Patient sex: M
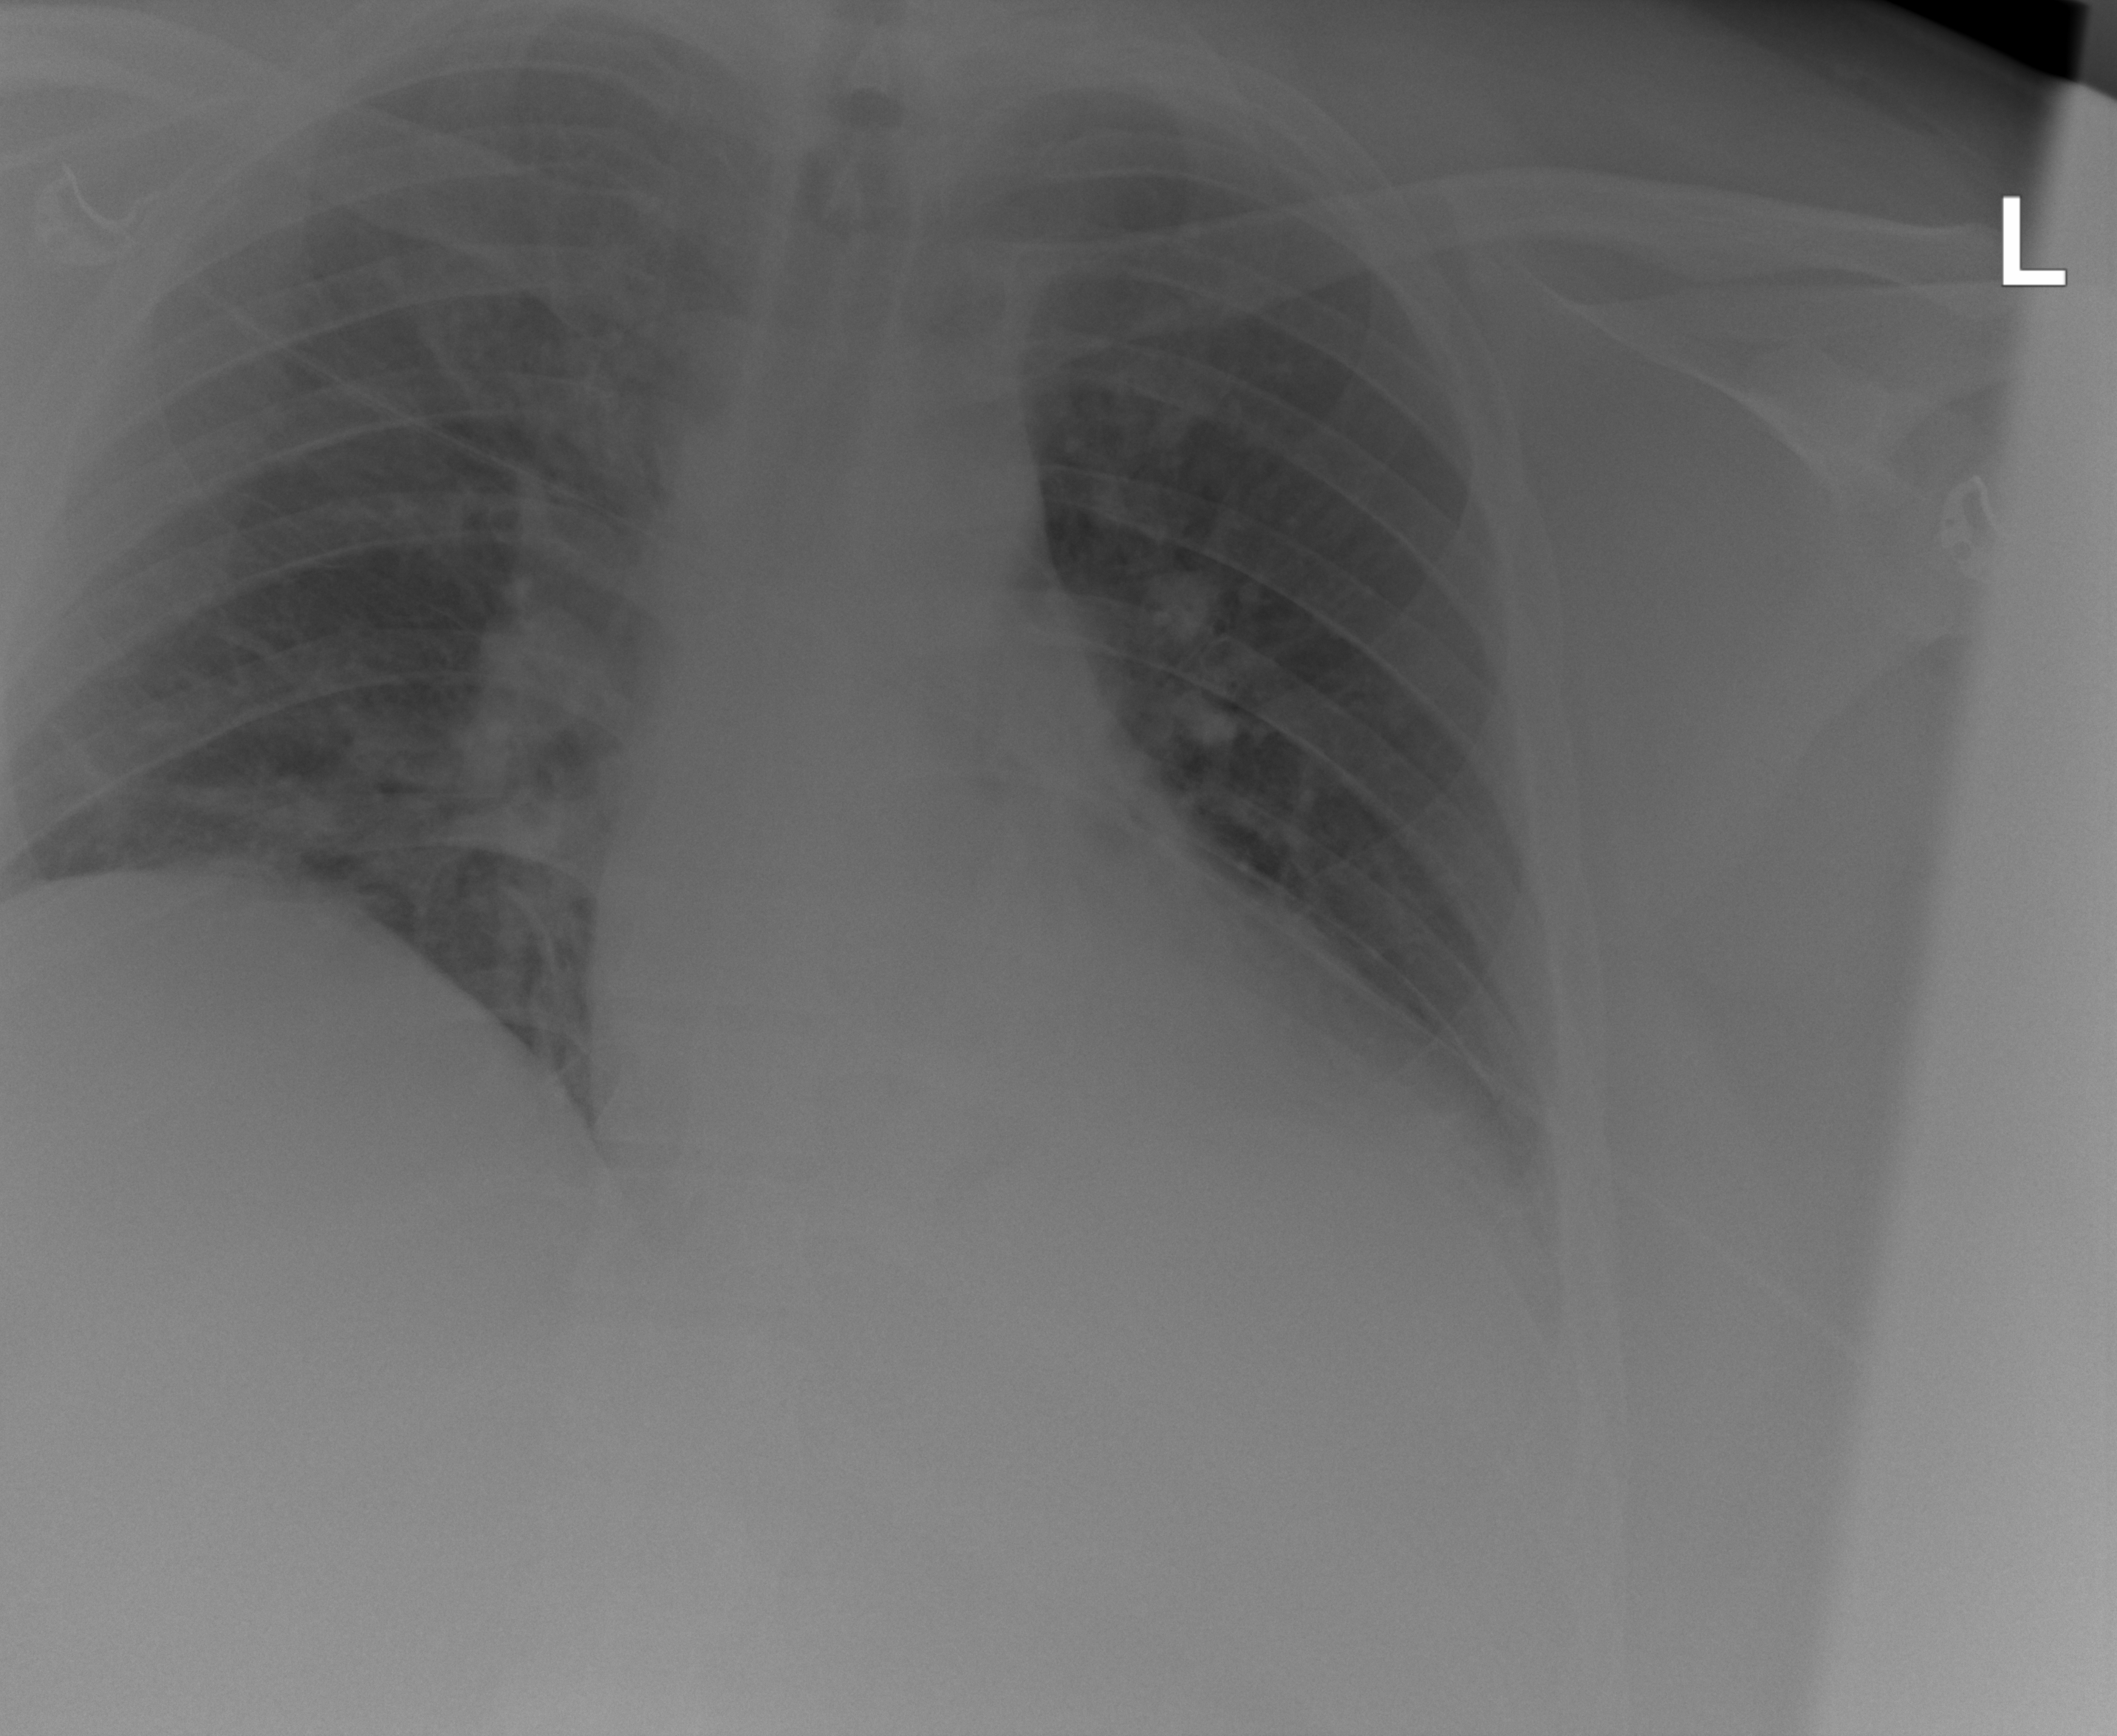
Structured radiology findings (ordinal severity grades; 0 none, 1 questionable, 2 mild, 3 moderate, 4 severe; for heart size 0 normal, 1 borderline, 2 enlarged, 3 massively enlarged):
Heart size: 0
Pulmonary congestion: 0
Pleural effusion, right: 0
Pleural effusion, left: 0
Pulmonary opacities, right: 2
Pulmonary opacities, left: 0
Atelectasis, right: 2
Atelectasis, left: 2